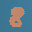
Label: 8